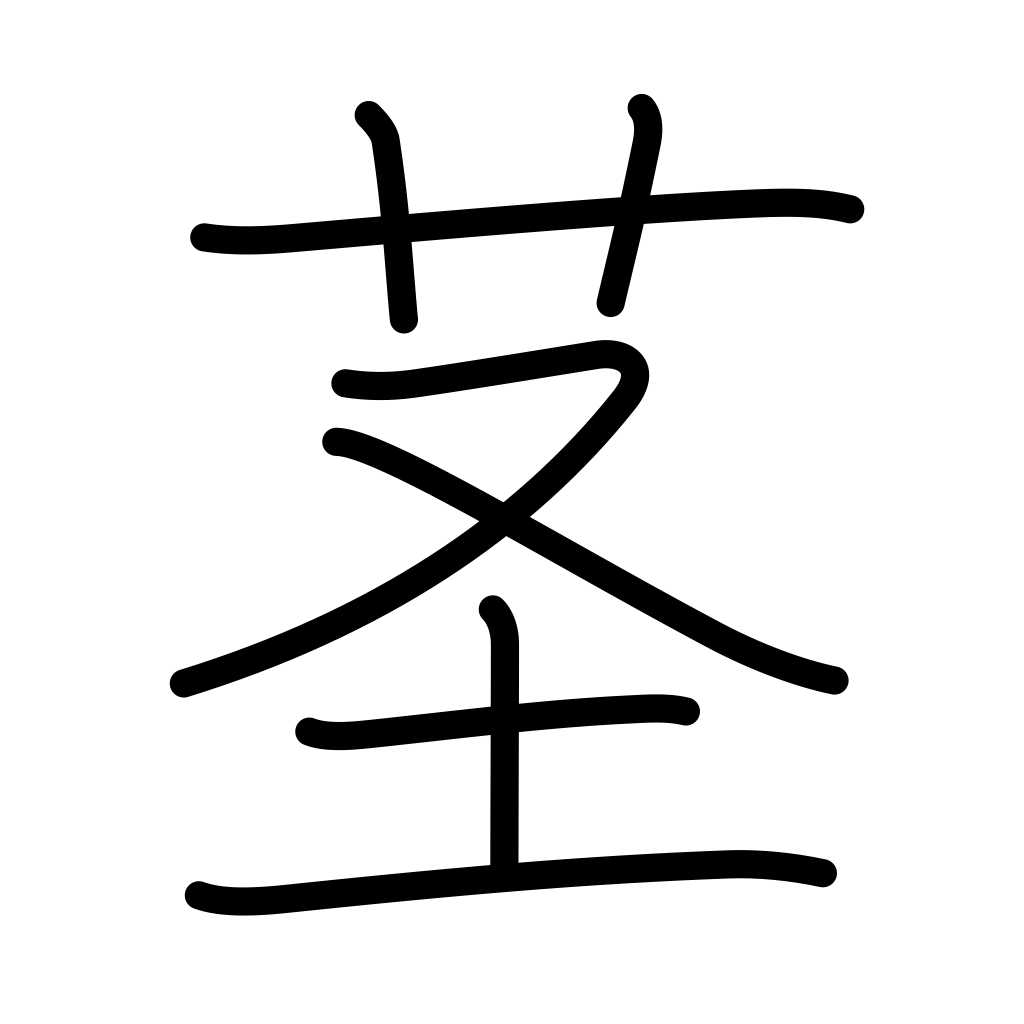
Meaning: stalk, stem